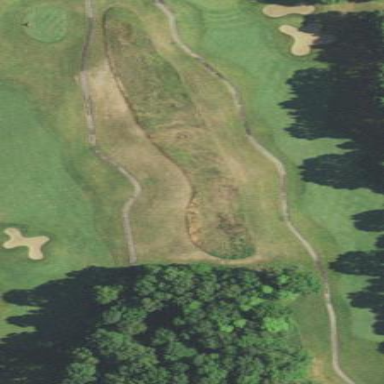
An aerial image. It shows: Scenic golf fairway.